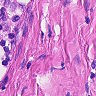
Metastatic tissue present: no